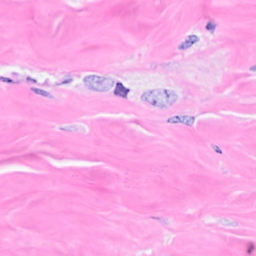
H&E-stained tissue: Breast